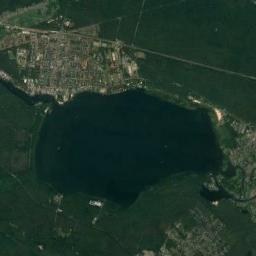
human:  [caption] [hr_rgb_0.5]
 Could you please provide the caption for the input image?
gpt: There are many trees around the lake .

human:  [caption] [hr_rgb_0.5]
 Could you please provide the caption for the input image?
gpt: The lake is surrounded by some residential areas and the water is deep green .

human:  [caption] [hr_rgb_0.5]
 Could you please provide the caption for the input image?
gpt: An irregular blue lake surrounded by green fields, Fields and cities .

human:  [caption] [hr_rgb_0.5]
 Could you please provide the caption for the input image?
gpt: The lake in the picture is surrounded by green fields .

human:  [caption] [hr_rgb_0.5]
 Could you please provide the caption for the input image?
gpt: There are many buildings and green land around the lake .